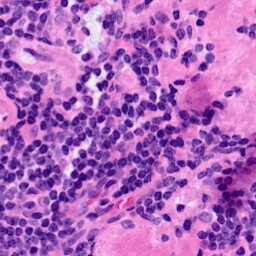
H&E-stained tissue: LymphNode